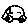
Label: car